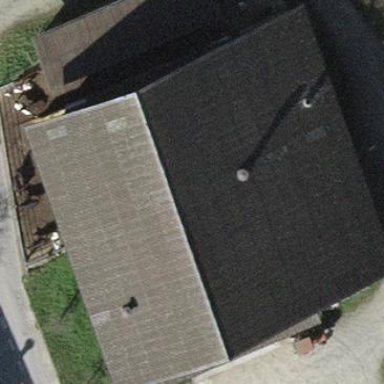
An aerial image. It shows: Farm auxiliary building with gabled roof.